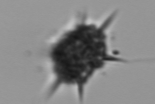
Label: Dictyocha